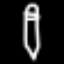
Label: pencil